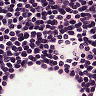
Metastatic tissue present: no